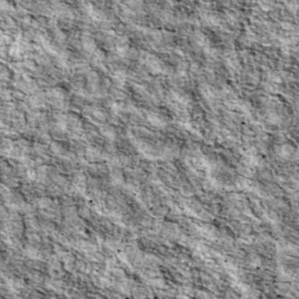
Label: non_frost